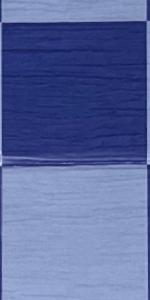
Label: Empty